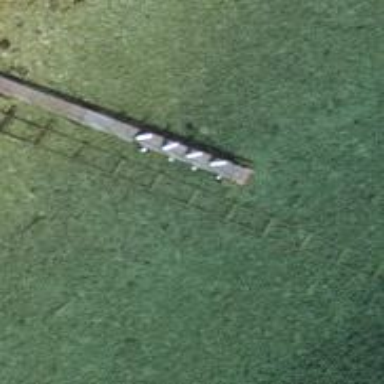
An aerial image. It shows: Man-made pier.